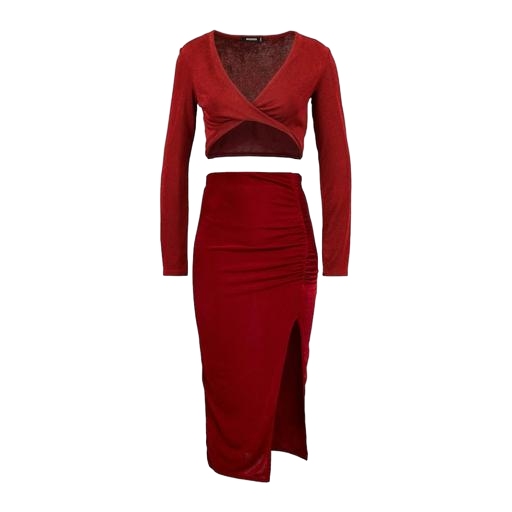
red v-neck split-back crop top, red fitted crop top, red body crop top, white background